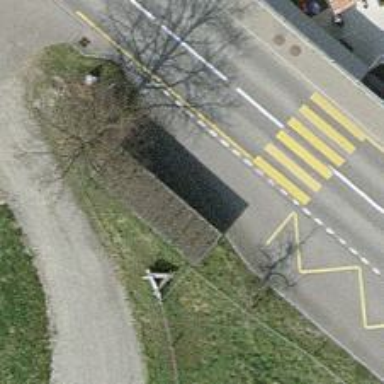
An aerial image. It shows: Bus stop along the road.